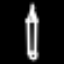
Label: pencil